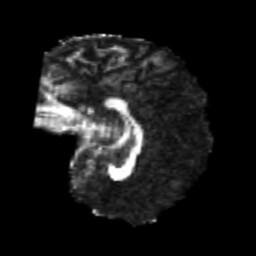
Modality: FA
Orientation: sagittal
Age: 22
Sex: male
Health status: healthy
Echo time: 0.074 s